Interaction volume radius: 5 \u00c5
Interaction volume height: 20 \u00c5
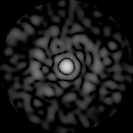
Disorder parameter: 0.8563